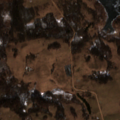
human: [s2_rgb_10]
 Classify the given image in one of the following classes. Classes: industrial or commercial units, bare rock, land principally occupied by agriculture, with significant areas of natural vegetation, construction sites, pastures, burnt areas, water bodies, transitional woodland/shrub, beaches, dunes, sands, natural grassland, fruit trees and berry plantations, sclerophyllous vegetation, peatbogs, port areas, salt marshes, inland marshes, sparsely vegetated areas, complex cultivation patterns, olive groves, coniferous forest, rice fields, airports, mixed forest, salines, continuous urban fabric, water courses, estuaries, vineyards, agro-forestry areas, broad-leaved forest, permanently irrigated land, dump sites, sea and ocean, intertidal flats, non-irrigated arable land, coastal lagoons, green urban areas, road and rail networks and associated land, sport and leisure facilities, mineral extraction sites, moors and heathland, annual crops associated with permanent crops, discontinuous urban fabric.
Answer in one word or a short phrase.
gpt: non-irrigated arable land, pastures, land principally occupied by agriculture, with significant areas of natural vegetation, broad-leaved forest, water bodies